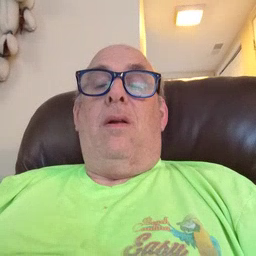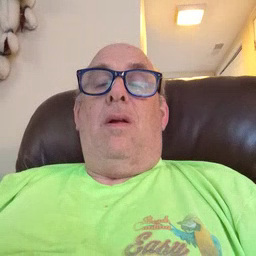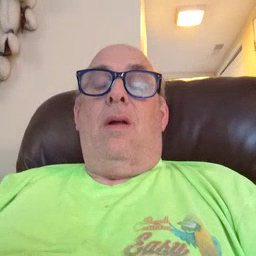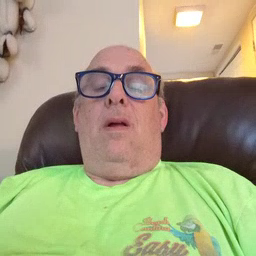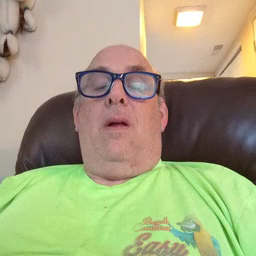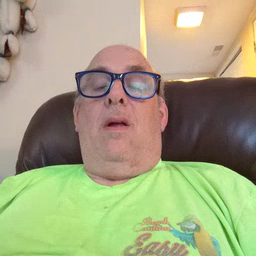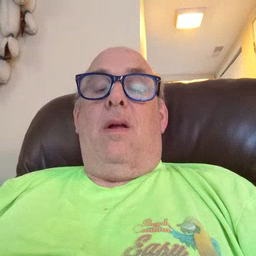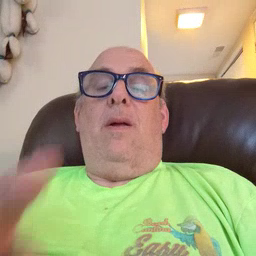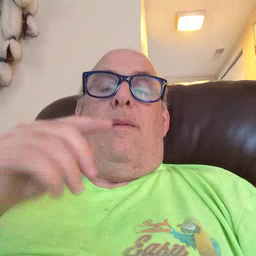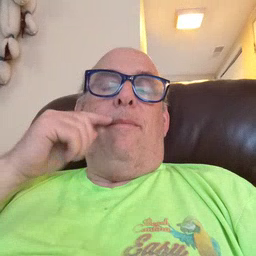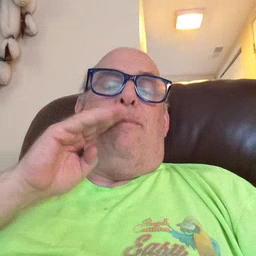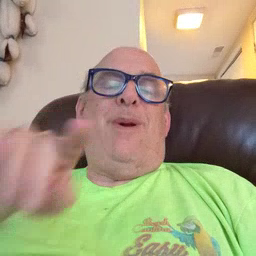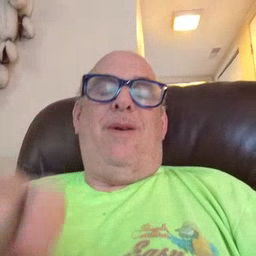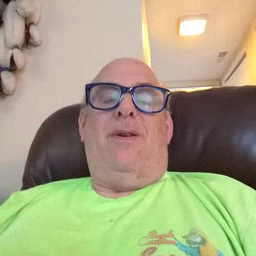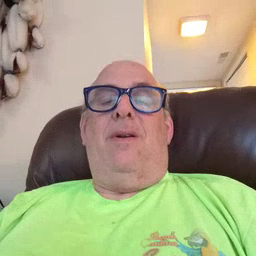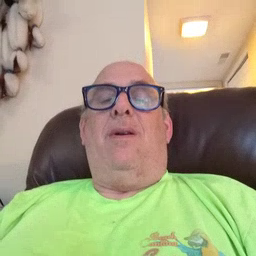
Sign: bee